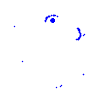
Particle: electron